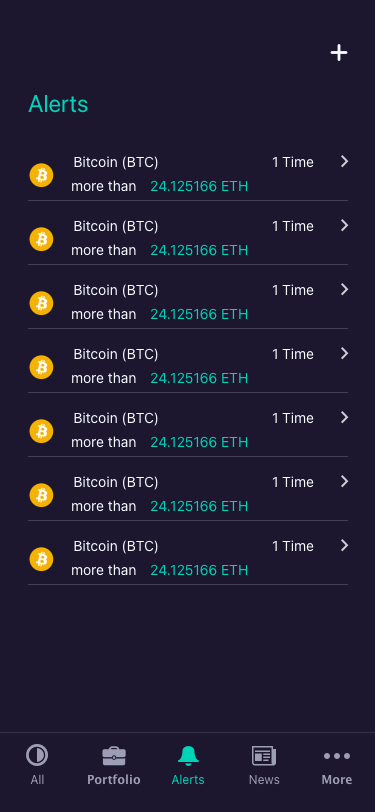
Text in this UI design:
All
Portfolio
Alerts
News
More
Alerts
more than
24.125166 ETH
1 Time
Bitcoin (BTC)
more than
24.125166 ETH
1 Time
Bitcoin (BTC)
more than
24.125166 ETH
1 Time
Bitcoin (BTC)
more than
24.125166 ETH
1 Time
Bitcoin (BTC)
more than
24.125166 ETH
1 Time
Bitcoin (BTC)
more than
24.125166 ETH
1 Time
Bitcoin (BTC)
more than
24.125166 ETH
1 Time
Bitcoin (BTC)